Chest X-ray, PA view. Patient: 24 years old, sex F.
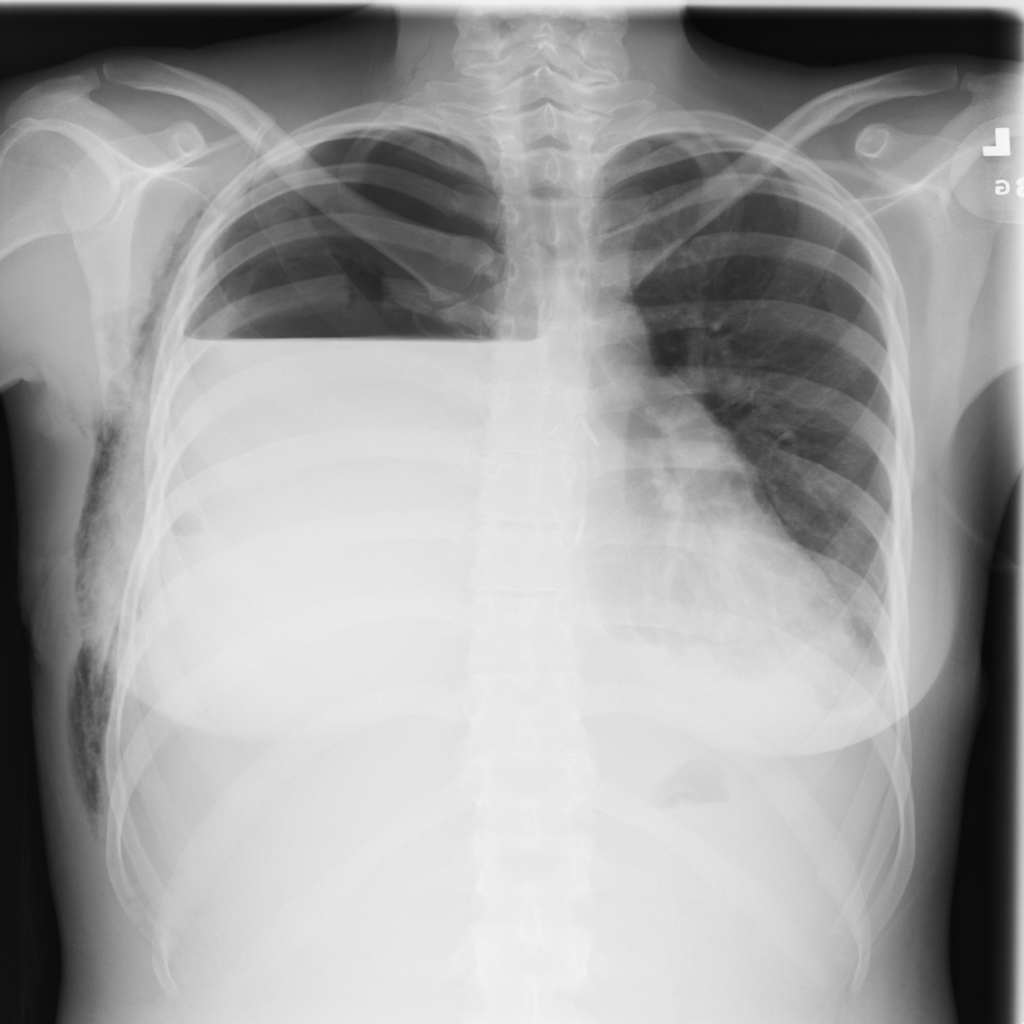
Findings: Atelectasis, Effusion, Emphysema